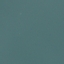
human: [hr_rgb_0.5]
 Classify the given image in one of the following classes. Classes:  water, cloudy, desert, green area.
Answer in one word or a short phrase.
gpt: water